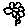
Label: flower